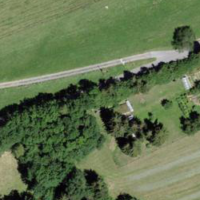
EUNIS habitat code: 24
Species observed at this site:
Cephalanthera damasonium
Primula veris